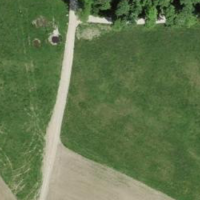
EUNIS habitat code: 25
Species observed at this site:
Sphaerophoria scripta
Carpinus betulus